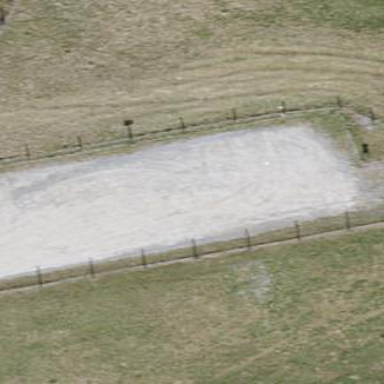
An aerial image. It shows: Parking area with gravel surface.